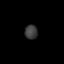
Tissue: prostate
Cell type: T cells
Senescence score: 0.7712
Nuclear area (px): 182
Mean DAPI intensity: 59.275